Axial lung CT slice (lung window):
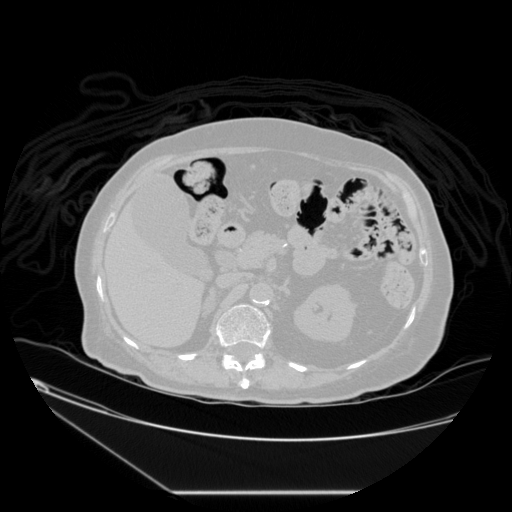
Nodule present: no